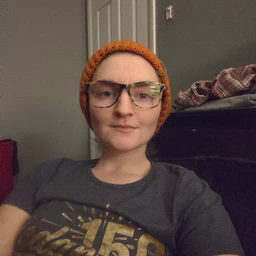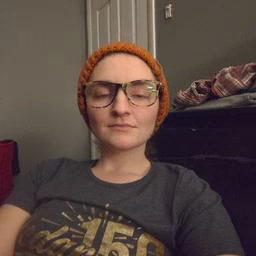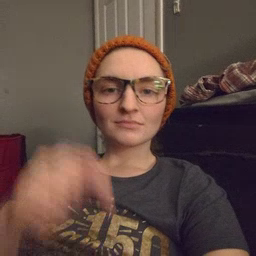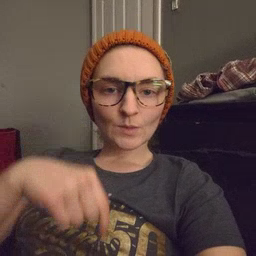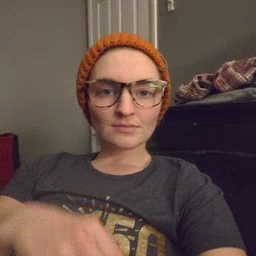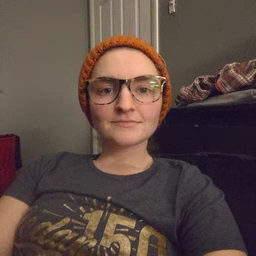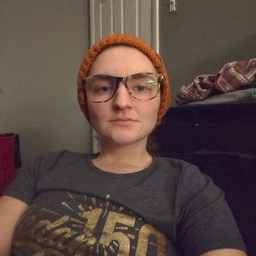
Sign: down